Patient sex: M
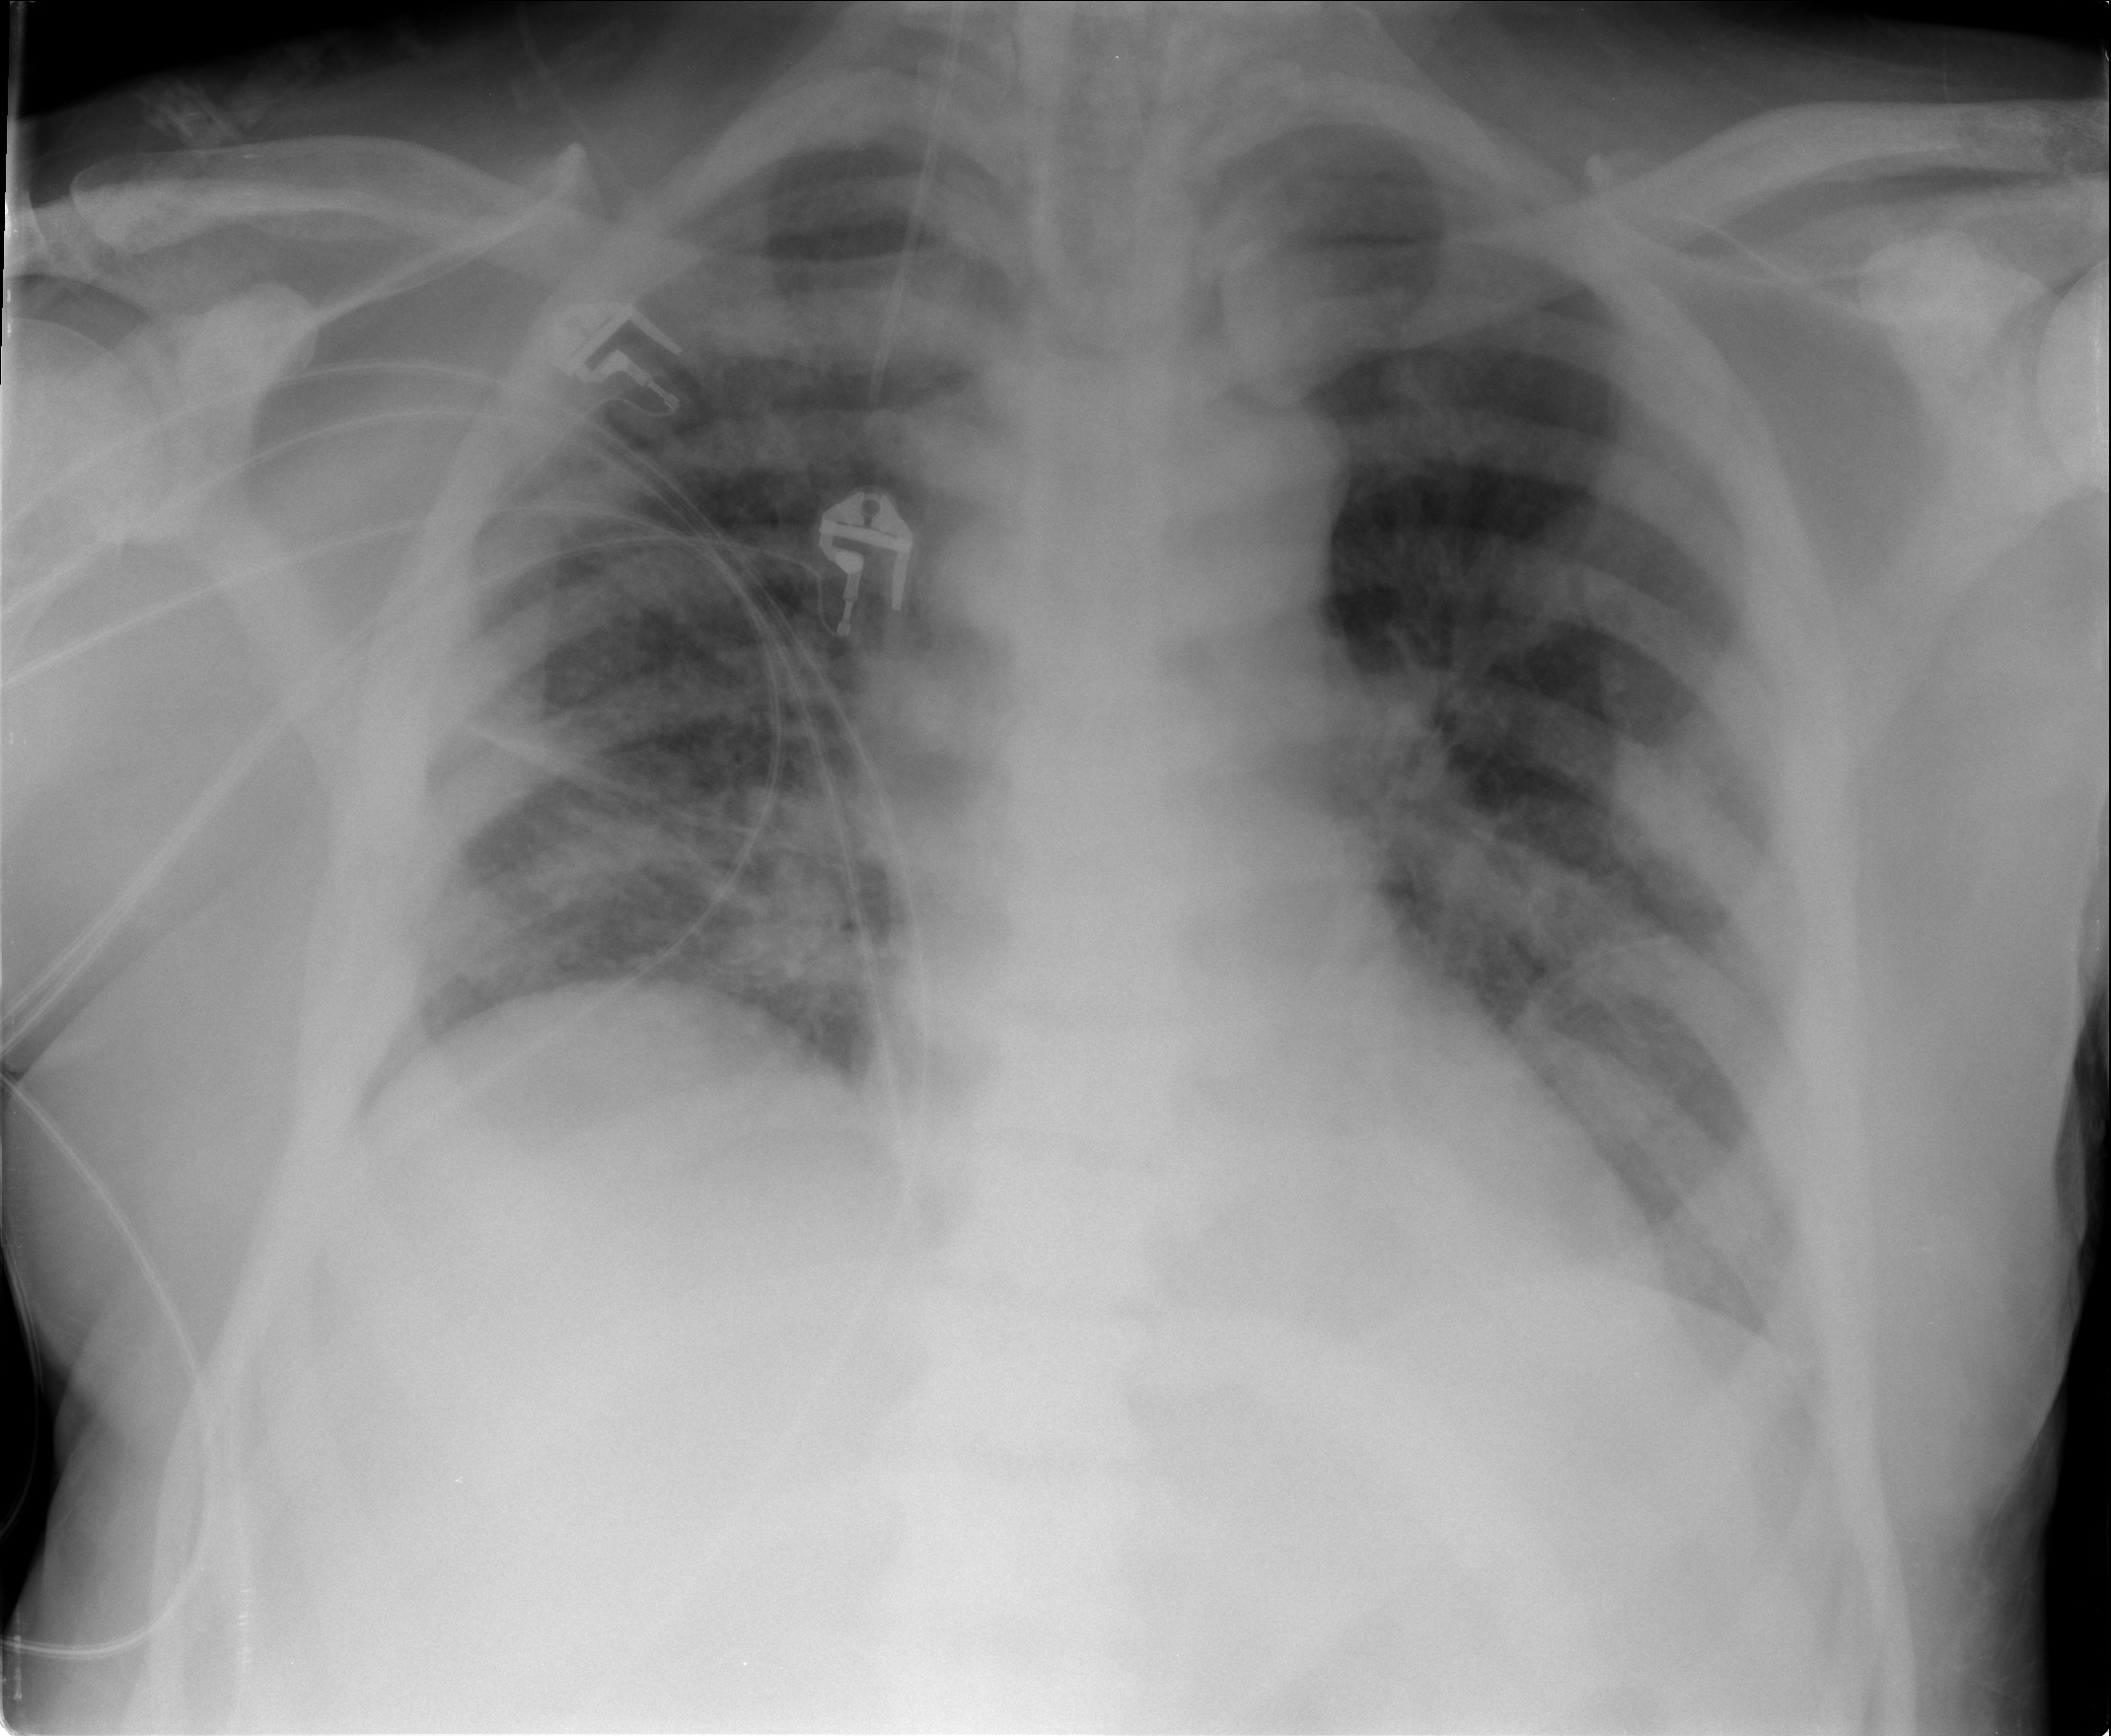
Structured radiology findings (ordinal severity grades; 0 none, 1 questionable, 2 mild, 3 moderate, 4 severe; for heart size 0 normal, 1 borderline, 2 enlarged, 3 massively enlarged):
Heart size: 0
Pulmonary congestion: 0
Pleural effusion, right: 0
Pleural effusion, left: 0
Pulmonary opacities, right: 2
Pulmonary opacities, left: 2
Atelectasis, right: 2
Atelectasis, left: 0